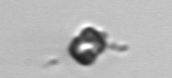
Label: Thalassiosira